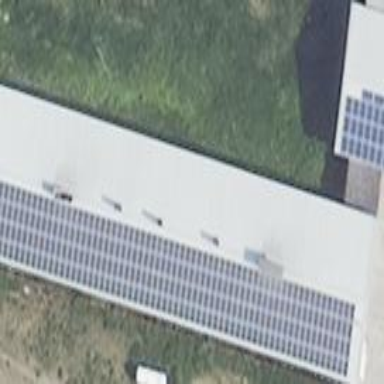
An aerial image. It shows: Solar photovoltaic panel generating electricity. It is small installation located on building.